Interaction volume radius: 5 \u00c5
Interaction volume height: 10 \u00c5
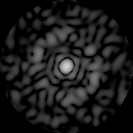
Disorder parameter: 0.7355